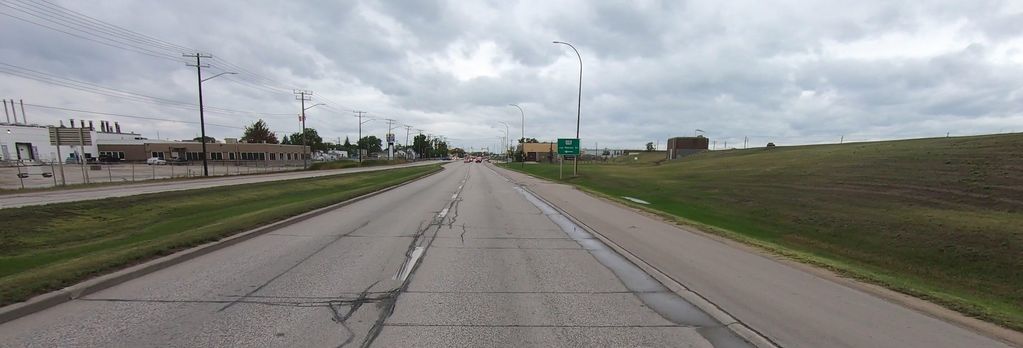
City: winnipeg